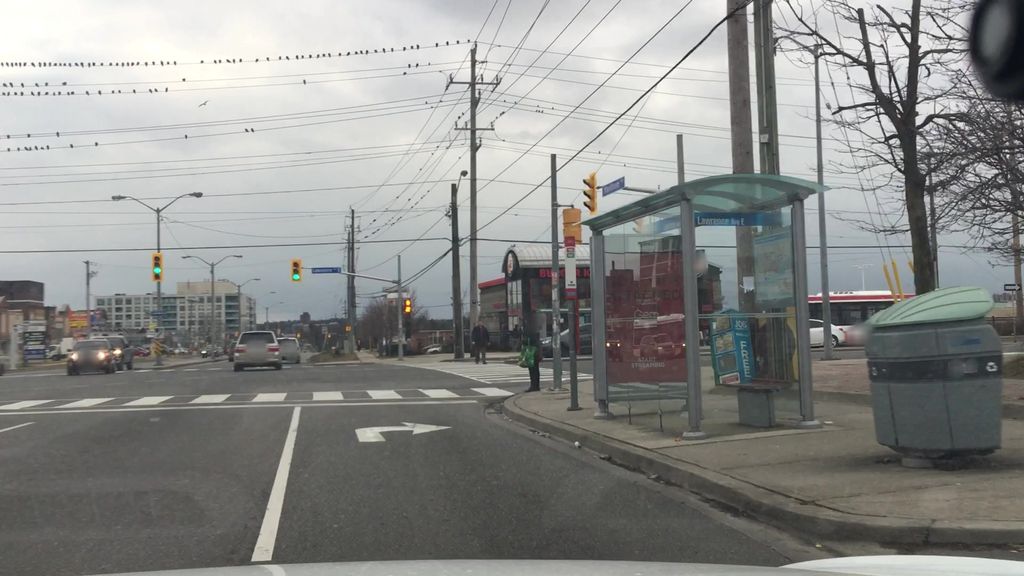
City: toronto